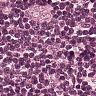
Metastatic tissue present: no